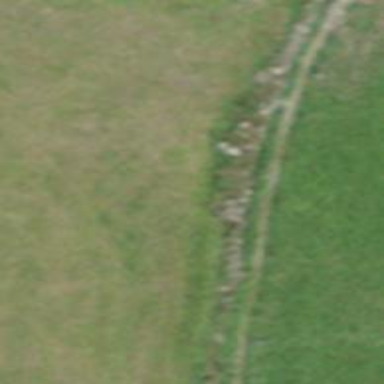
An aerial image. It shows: Wall made of dry stone.